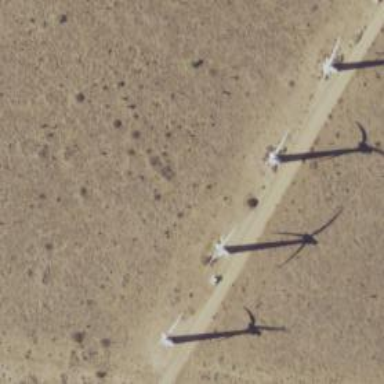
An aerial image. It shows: Wind power generator employing wind turbines.